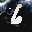
Label: 6